Question: In laravel 5.7 / jquery 3 app I make saving of array of data and fail as in console of my browser I see that with submitting of the form
only _token parameter is sent in POST request:
'''
let todos_count = $("#todos_count").val()
// alert( "saveTodoDialog todos_count::"+var_dump(todos_count) +" csrf_token::"+csrf_token )
let todosList = [];
for (let i = 0; i < todos_count; i++) {
let todoItem = []
todoItem['modified'] = $("#modified_" + i).val();
todoItem['todo_text'] = $("#todo_text_" + i).val();
todoItem['todo_priority'] = $("#todo_priority_" + i).val();
todoItem['todo_completed'] = $("#todo_completed_" + i).val();
alert("todoItem::" + var_dump(todoItem))
todosList[todosList.length] = todoItem
}
console.log("todosList::")
console.log(todosList)
alert(todosList.length + "todosList::" + var_dump(todosList))
let href = "/admin/save-todo-page";
$.ajax({
type: "POST",
dataType: "json",
url: href,
data: {"_token": csrf_token, "todosList": todosList},
success: function (response) {
popupAlert("Todo items were saved successfully !", 'success')
},
error: function (error) {
popupErrorMessage(error.responseJSON.message)
}
});
'''
My todosList array is correctly filled :

but it is not POST requestr. Why?
Thanks!
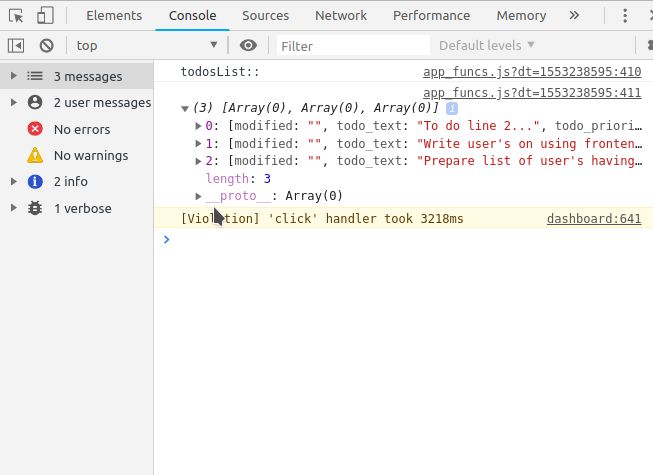
Answer: JavaScript, as opposed to PHP, has a very strict behaviour for arrays in that they are numerically indexed.
In your code you have:
'''
let todoItem = []
todoItem['modified'] = $("#modified_" + i).val();
'''
This is not allowed because you have an array but try to use it as an object. This will just create custom properties on the array object but will not actually add anything to the underlying array. This should be apparent in the console where your 'todosList' array is an array of 3 arrays of length 0.
You can get this to work by doing:
'''
let todosList = [];
for (let i = 0; i < todos_count; i++) {
let todoItem = {
modified: $("#modified_" + i).val(),
todo_text: $("#todo_text_" + i).val(),
todo_priority: $("#todo_priority_" + i).val(),
todo_completed: $("#todo_completed_" + i).val()
}; //Object initialiser
todosList.push(todoItem);
}
'''
The rest of the code should work as is